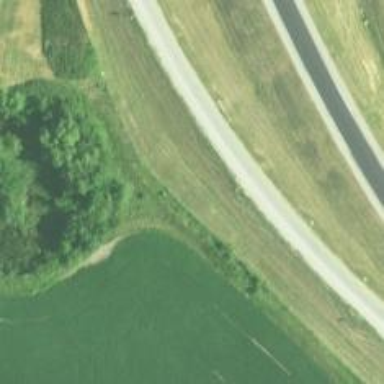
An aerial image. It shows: Primary link highway.